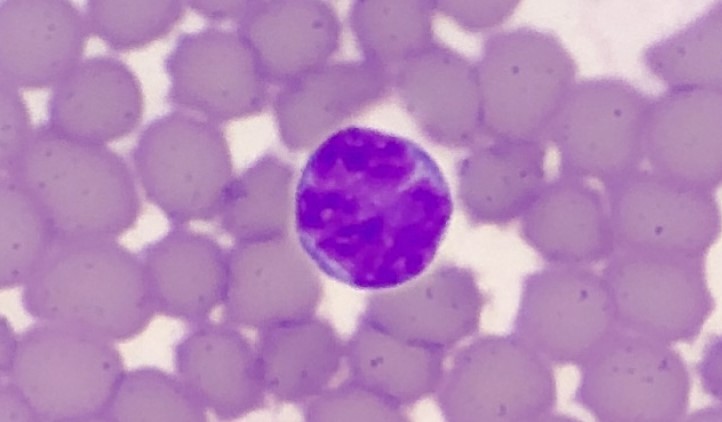
White blood cell type: Neutrophil